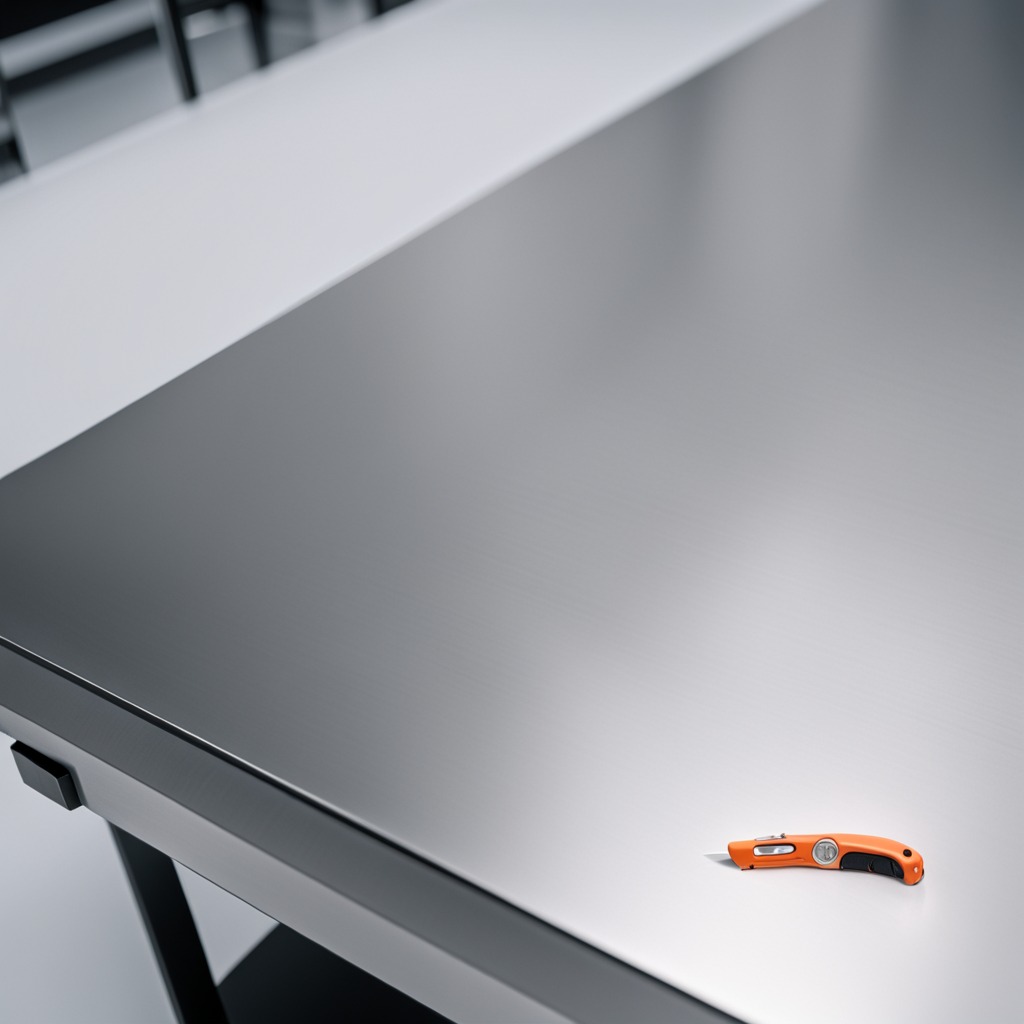
A utility knife is lying on a stainless steel table in a high-end prototyping lab.